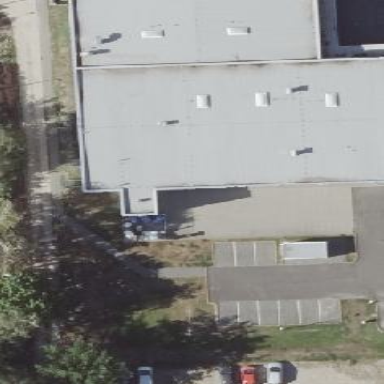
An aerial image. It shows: Retail building.